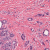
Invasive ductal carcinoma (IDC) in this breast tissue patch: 1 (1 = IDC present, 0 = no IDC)